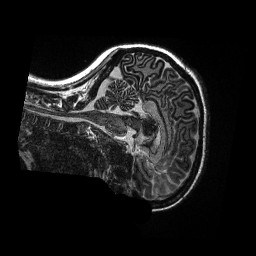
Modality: T1w
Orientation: sagittal
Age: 32
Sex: female
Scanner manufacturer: siemens
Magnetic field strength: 3 T
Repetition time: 5 s
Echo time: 0.00298 s